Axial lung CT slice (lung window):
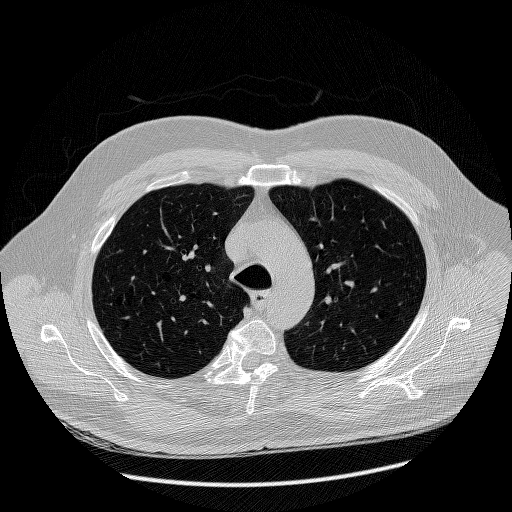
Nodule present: no